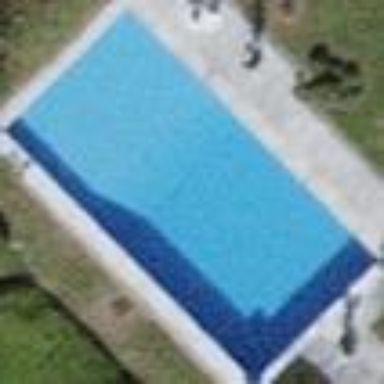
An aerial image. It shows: Swimming pool located in leisure land.